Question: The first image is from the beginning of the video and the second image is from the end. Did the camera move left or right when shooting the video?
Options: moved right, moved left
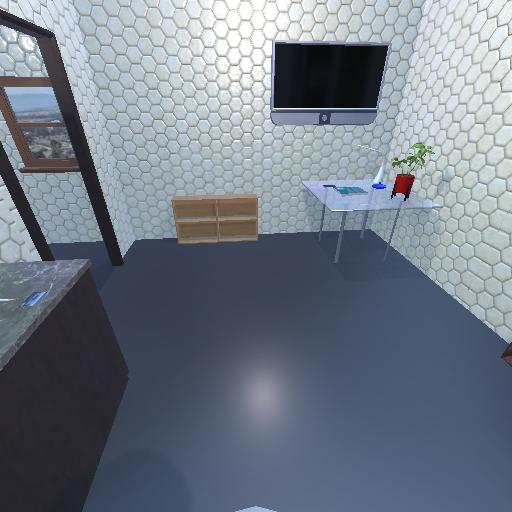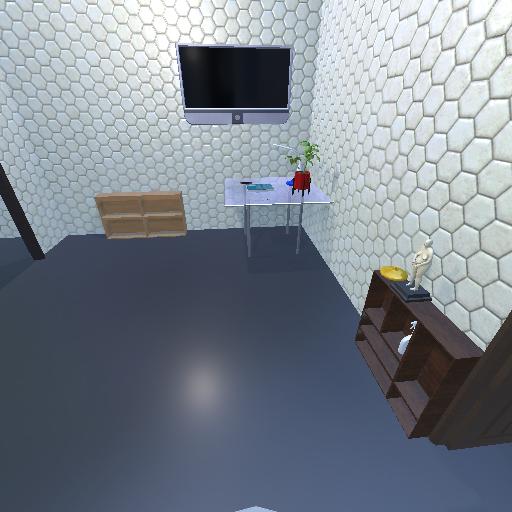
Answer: moved right